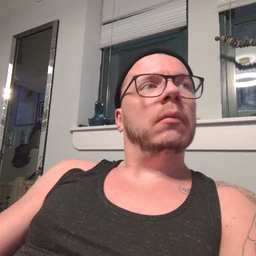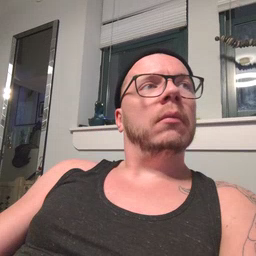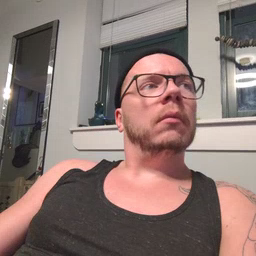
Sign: jacket